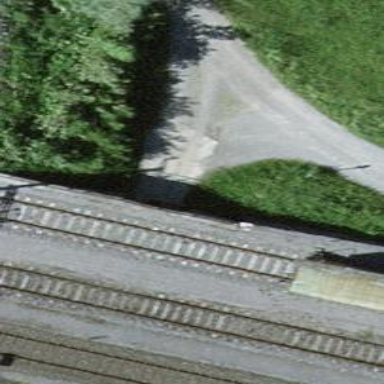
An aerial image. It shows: Concrete track passing through tunnel with grade1 tracktype.